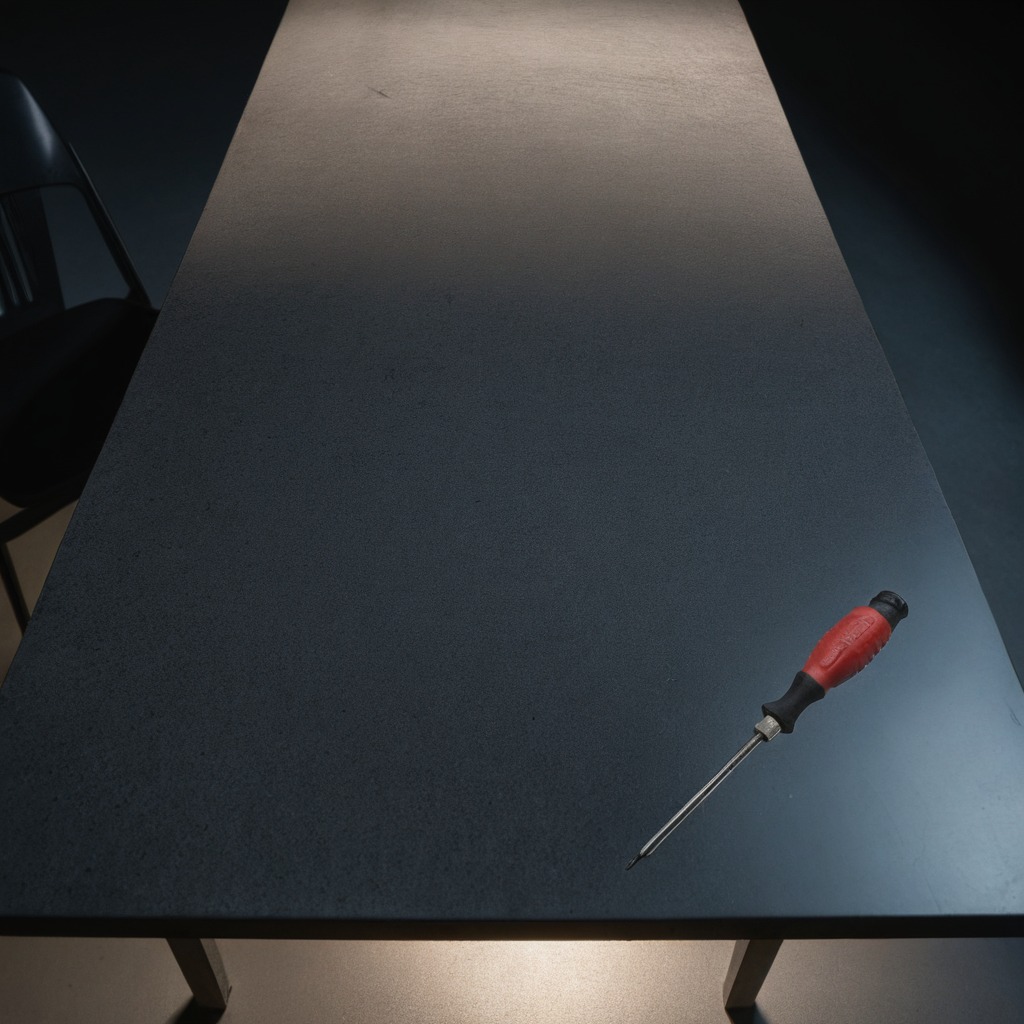
A screwdriver lying on a clean granite table inside a workshop at night dim ambient light soft shadows worn but